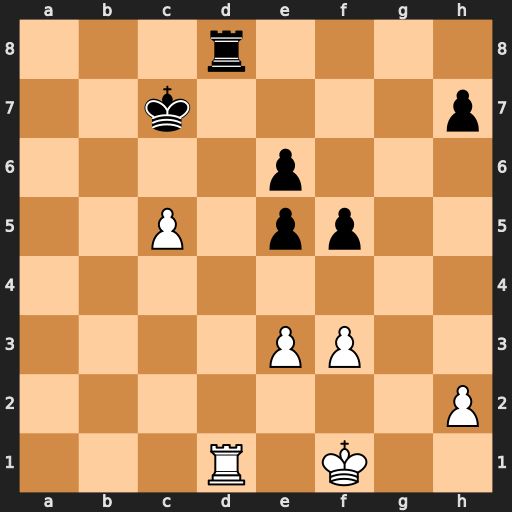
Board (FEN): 3r4/2k4p/4p3/2P1pp2/8/4PP2/7P/3R1K2
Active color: w
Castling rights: -
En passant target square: -
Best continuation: Rxd8 Kxd8 Ke2 Kd7 Kd3 Kc6 Kc4